Question: I am having similar problem <URL>
I am generating height of view at run time.Here is my code
'''
@interface CollectionViewController ()
{
NSMutableArray *arrMain;
}
@property(nonatomic,strong) NSMutableArray *arrMain;
@end
@implementation CollectionViewController
@synthesize arrMain,
- (void)viewDidLoad
{
[super viewDidLoad];
[cView registerNib:[UINib nibWithNibName:@"CViewCell" bundle:nil] forCellWithReuseIdentifier:kCellID];
CViewFlowLayout *fl = [[CViewFlowLayout alloc] init];
self.cView.collectionViewLayout = fl;
NSString *strJson = MY FUNCTION WHICH RETURNS JSON STRING;
SBJSON *parser = [[SBJSON alloc] init];
self.arrMain = [[NSMutableArray alloc] init];
self.arrMain = [parser objectWithString:strJson error:nil];
for (int i=0; i<[self.arrMain count]; i++) {
NSDictionary *dic = [self.arrMain objectAtIndex:i];
[self setTags:[[UIView alloc] init] selDictionary:dic]; // This function generates height and save it to the dictionary
}
[cView reloadData];
}
- (NSInteger)collectionView:(UICollectionView *)view numberOfItemsInSection:(NSInteger)section;
{
return [self.arrMain count];
}
- (CGSize)collectionView:(UICollectionView *)collectionView layout:(UICollectionViewLayout *)collectionViewLayout sizeForItemAtIndexPath:(NSIndexPath *)indexPath
{
NSDictionary *dic = [self.arrMain objectAtIndex:indexPath.row];
return CGSizeMake(236,40+[[dic valueForKey:@"TAGS_HEIGHT"] intValue]);
}
- (UICollectionViewCell *)collectionView:(UICollectionView *)cv cellForItemAtIndexPath:(NSIndexPath *)indexPath;
{
CViewCell *cell =(CViewCell *) [cv dequeueReusableCellWithReuseIdentifier:kCellID forIndexPath:indexPath];
NSDictionary *dic = [self.arrMain objectAtIndex:indexPath.row];
if ([cell viewWithTag:11]){
[[cell viewWithTag:11] release];
[[cell viewWithTag:11] removeFromSuperview];
}
UIView *viewTags = [[UIView alloc] init];
[viewTags setTag:11];
[viewTags setBackgroundColor:[UIColor lightGrayColor]];
[self setTags:viewTags selDictionary:dic];
[viewTags setFrame:CGRectMake(5, 10, CONTENT_WIDTH, [[dic valueForKey:@"TAGS_HEIGHT"] floatValue])];
[cell.contentView addSubview:viewTags];
return cell;
}
'''
I had tried above link solution but it is not working for me.
Here is an image of my output.

I need the spacing to be same.
Is anyone having solution for this issue ?
Is this bug of UICOllectionView ? Because I found this issue in <URL> also.
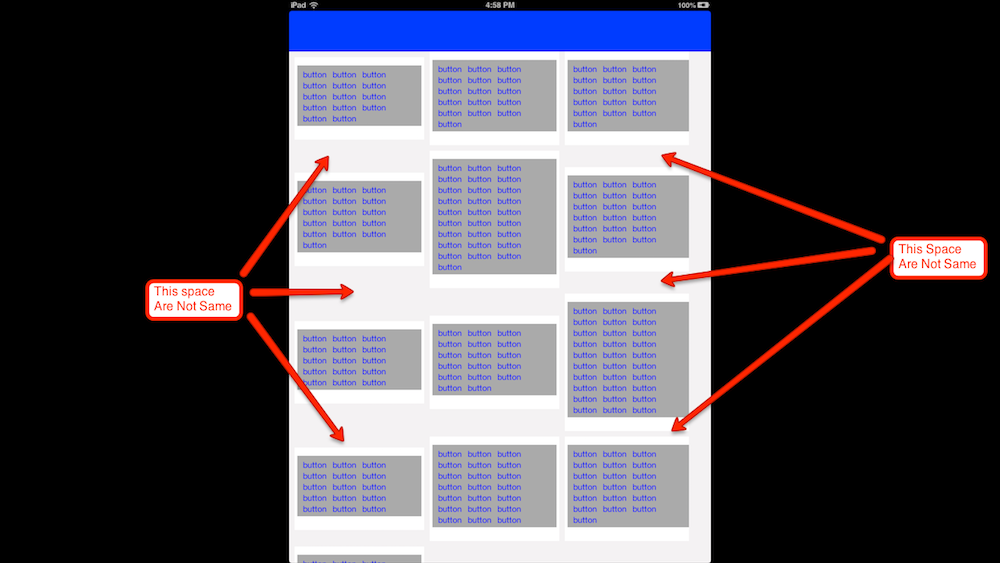
Answer: I've got the general solution for this kind of problem:
'''
- (void)viewDidLoad
{
[super viewDidLoad];
[cView registerNib:[UINib nibWithNibName:@"CViewCell" bundle:nil] forCellWithReuseIdentifier:kCellID];
CViewFlowLayout *fl = [[CViewFlowLayout alloc] init];
fl.minimumInteritemSpacing = 10;
fl.scrollDirection = UICollectionViewScrollDirectionVertical;
self.cView.collectionViewLayout = fl;
NSString *strJson = MY FUNCTION WHICH RETURNS JSON STRING;
SBJSON *parser = [[SBJSON alloc] init];
self.arrMain = [[NSMutableArray alloc] init];
self.arrMain = [parser objectWithString:strJson error:nil];
for (int i=0; i<[self.arrMain count]; i++) {
NSDictionary *dic = [self.arrMain objectAtIndex:i];
[self setTags:[[UIView alloc] init] selDictionary:dic]; // This function generates height and save it to the dictionary
}
[cView reloadData];
'''
}
Then, update the code in CViewFlowLayout.m, which is a subclass of 'UICollectionViewFlowLayout'.
Here is the code:
'''
#define numColumns 3
@implementation CViewFlowLayout
@synthesize numOfColumnsToDisplay;
- (NSArray *)layoutAttributesForElementsInRect:(CGRect)rect
{
NSArray* attributesToReturn = [super layoutAttributesForElementsInRect:rect];
for (UICollectionViewLayoutAttributes* attributes in attributesToReturn)
{
if (nil == attributes.representedElementKind)
{
NSIndexPath* indexPath = attributes.indexPath;
attributes.frame = [self layoutAttributesForItemAtIndexPath:indexPath].frame;
}
}
return attributesToReturn;
}
- (UICollectionViewLayoutAttributes *)layoutAttributesForItemAtIndexPath:(NSIndexPath *)indexPath
{
UICollectionViewLayoutAttributes* currentItemAttributes = [super layoutAttributesForItemAtIndexPath:indexPath];
if (indexPath.item < numColumns){
CGRect f = currentItemAttributes.frame;
f.origin.y = 0;
currentItemAttributes.frame = f;
return currentItemAttributes;
}
NSIndexPath* ipPrev = [NSIndexPath indexPathForItem:indexPath.item-numColumns inSection:indexPath.section];
CGRect fPrev = [self layoutAttributesForItemAtIndexPath:ipPrev].frame;
CGFloat YPointNew = fPrev.origin.y + fPrev.size.height + 10;
CGRect f = currentItemAttributes.frame;
f.origin.y = YPointNew;
currentItemAttributes.frame = f;
return currentItemAttributes;
}
'''
This solution will work for vertical scrolling only. If you want to display more or less columns, just change the 'numColumns'.